Interaction volume radius: 5 \u00c5
Interaction volume height: 35 \u00c5
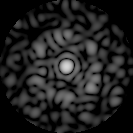
Disorder parameter: 0.7984